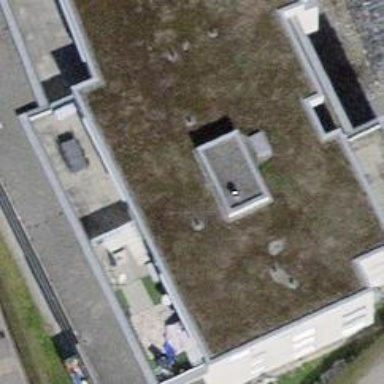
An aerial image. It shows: Residential building.